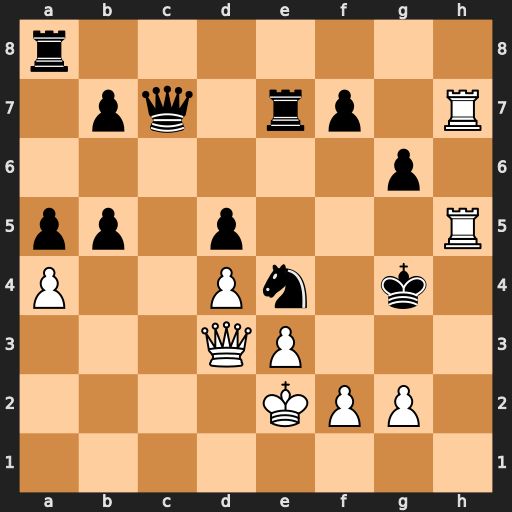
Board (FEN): r7/1pq1rp1R/6p1/pp1p3R/P2Pn1k1/3QP3/4KPP1/8
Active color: w
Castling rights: -
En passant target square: -
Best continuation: Qxe4+ dxe4 f3+ exf3+ gxf3+ Kg3 Rg5#